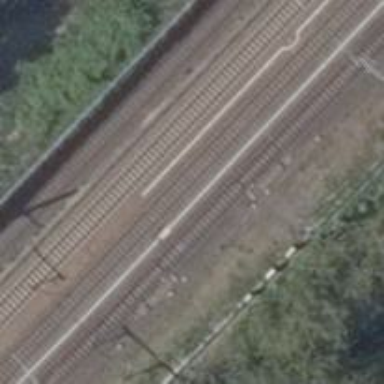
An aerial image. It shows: Railway switch.